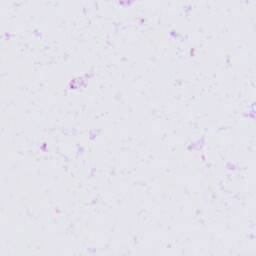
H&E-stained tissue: Skin